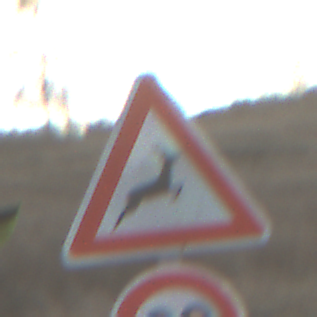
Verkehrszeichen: WildwechselLinks
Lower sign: Geschwindigkeit90
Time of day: SunriseSunset
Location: Outdoor (RoadRail)
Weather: PartlyCloudy
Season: NotSpecified
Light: Natural